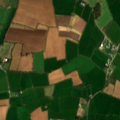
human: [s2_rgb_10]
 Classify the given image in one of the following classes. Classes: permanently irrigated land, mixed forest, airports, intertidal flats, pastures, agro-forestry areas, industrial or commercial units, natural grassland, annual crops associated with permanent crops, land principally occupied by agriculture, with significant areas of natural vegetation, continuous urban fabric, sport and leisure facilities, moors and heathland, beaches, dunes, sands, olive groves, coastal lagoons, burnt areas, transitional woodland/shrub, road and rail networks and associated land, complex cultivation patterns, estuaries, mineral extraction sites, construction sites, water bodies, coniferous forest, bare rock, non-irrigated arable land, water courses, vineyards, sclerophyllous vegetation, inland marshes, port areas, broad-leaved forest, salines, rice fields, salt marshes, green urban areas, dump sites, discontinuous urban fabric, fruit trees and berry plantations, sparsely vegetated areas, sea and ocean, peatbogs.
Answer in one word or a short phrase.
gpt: non-irrigated arable land, pastures